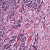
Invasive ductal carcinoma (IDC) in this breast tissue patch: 1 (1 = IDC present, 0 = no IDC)